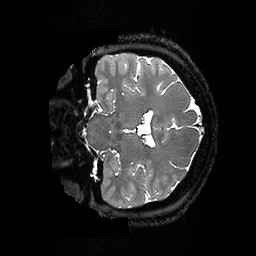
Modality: T2w
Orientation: coronal
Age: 42
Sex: female
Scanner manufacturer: ge
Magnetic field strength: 3 T
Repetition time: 3.202 s
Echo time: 0.0667 s